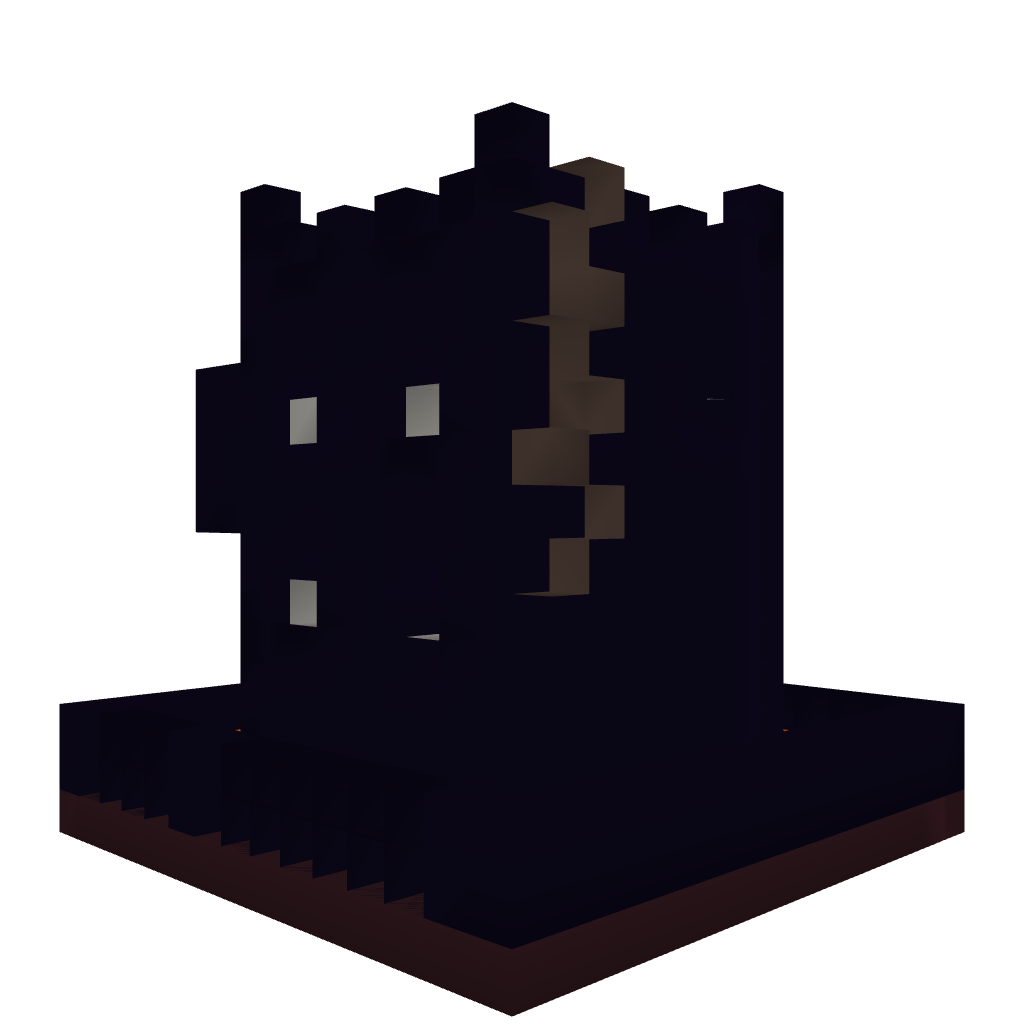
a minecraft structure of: PvPTower: Obsidian